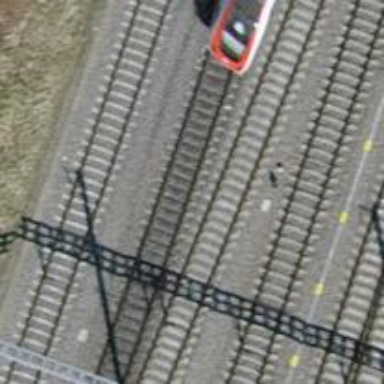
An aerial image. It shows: Siding railway track with electrified contact line.